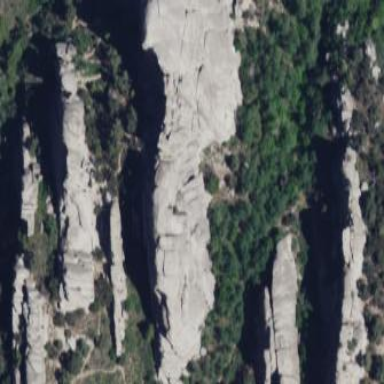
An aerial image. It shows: Landscape dominated by bare rock.